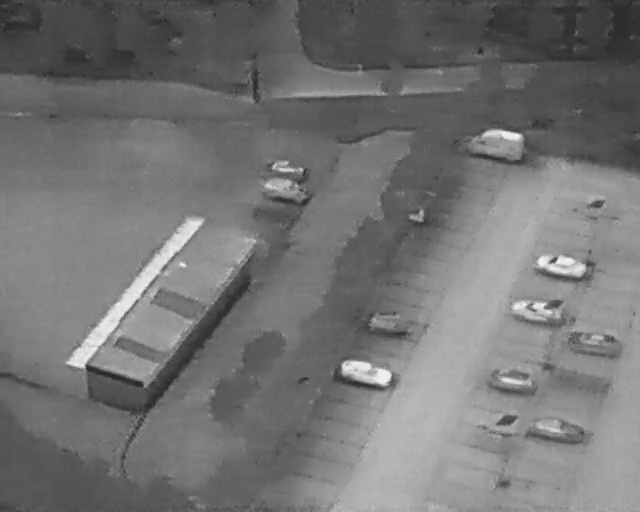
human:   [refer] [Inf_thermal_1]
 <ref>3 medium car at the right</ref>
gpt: <box>[[85, 46, 89, 56, 13], [82, 54, 85, 66, 8], [90, 61, 94, 72, 9]]</box>

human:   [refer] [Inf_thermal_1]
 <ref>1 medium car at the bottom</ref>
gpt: <box>[[55, 67, 58, 78, 11]]</box>

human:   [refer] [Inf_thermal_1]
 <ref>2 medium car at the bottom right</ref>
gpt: <box>[[84, 78, 88, 89, 9], [78, 69, 81, 79, 8]]</box>